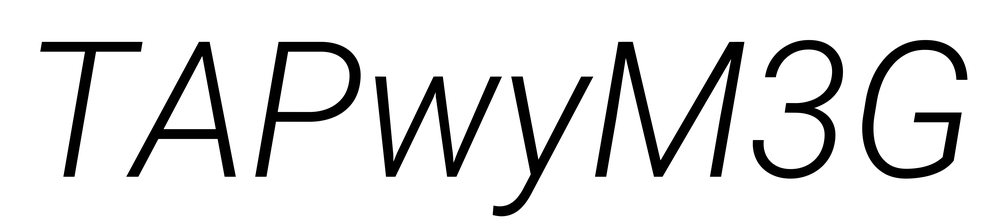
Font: Roboto-Italic_Light_Italic